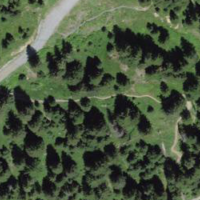
EUNIS habitat code: 43
Species observed at this site:
Scaeva selenitica